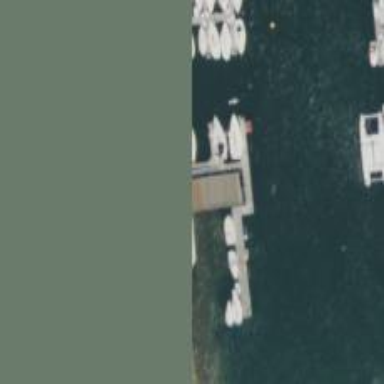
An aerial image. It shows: Pier with mooring facilities.